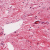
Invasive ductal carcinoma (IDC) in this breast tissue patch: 0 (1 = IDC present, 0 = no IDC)